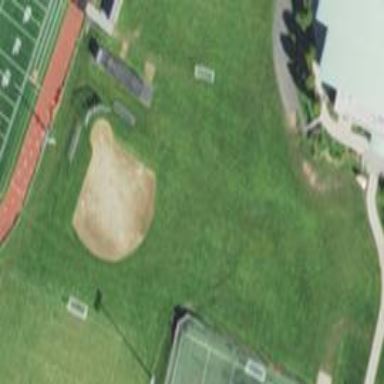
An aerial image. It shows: Softball pitch for leisure sports.